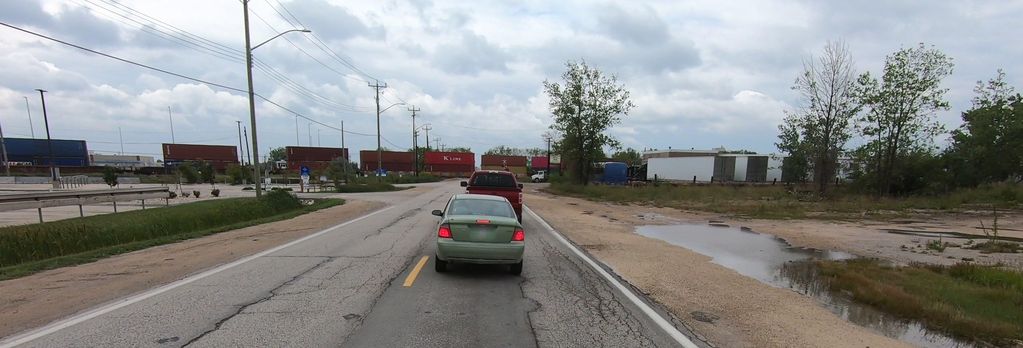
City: winnipeg